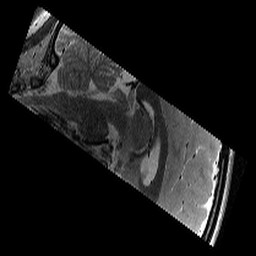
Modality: T2w
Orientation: sagittal
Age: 11
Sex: female
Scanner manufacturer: siemens
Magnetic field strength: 3 T
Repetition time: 8.46 s
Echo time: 0.067 s